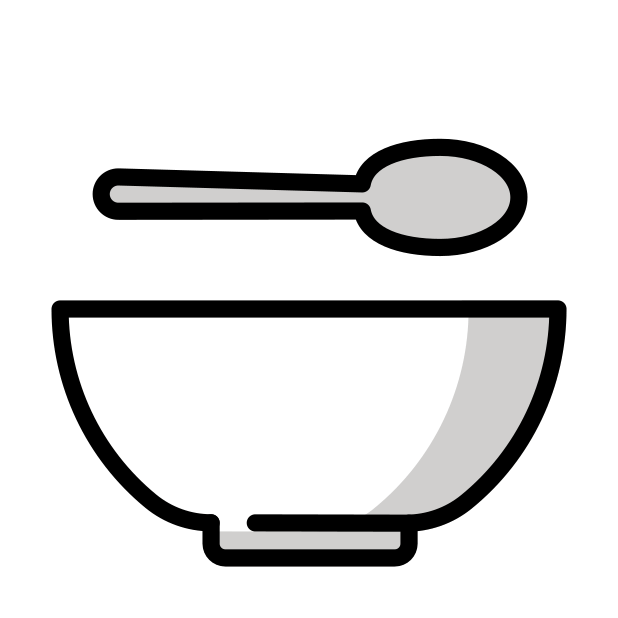
bowl with spoon